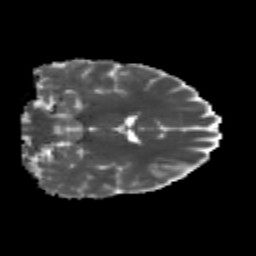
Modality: MD
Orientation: coronal
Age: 24
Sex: male
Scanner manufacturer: siemens
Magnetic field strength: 3 T
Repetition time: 3.5 s
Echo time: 0.113 s